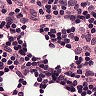
Metastatic tissue present: no